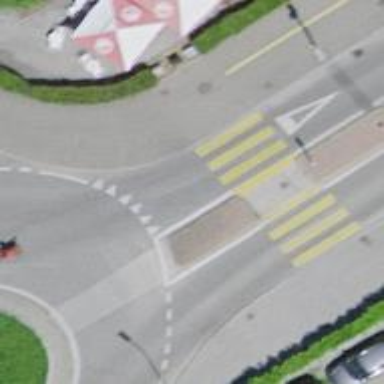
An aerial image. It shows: Uncontrolled zebra crossing with central island.